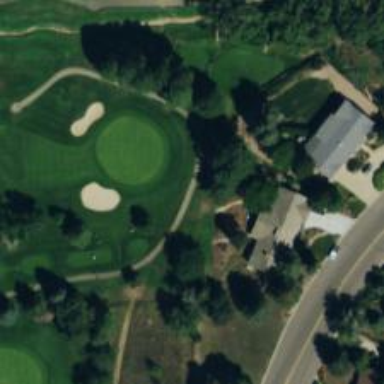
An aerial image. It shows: Track that serves as golf cart path.